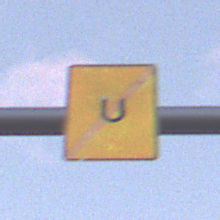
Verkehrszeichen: EndeUmleitung
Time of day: SunriseSunset
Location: Outdoor (Suburban)
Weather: PartlyCloudy
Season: NotSpecified
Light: Natural